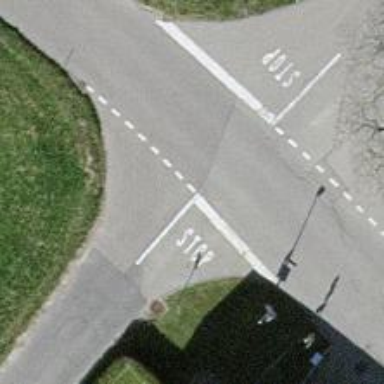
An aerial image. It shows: Stop road.